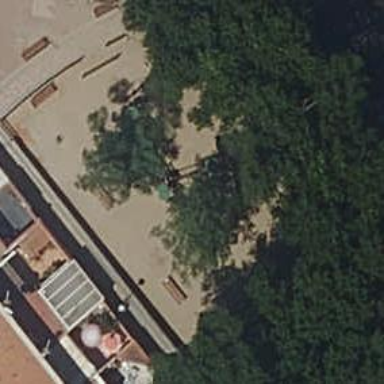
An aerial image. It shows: Playground area for leisure activities on the land.